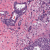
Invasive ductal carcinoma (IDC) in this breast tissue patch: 1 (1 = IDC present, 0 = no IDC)